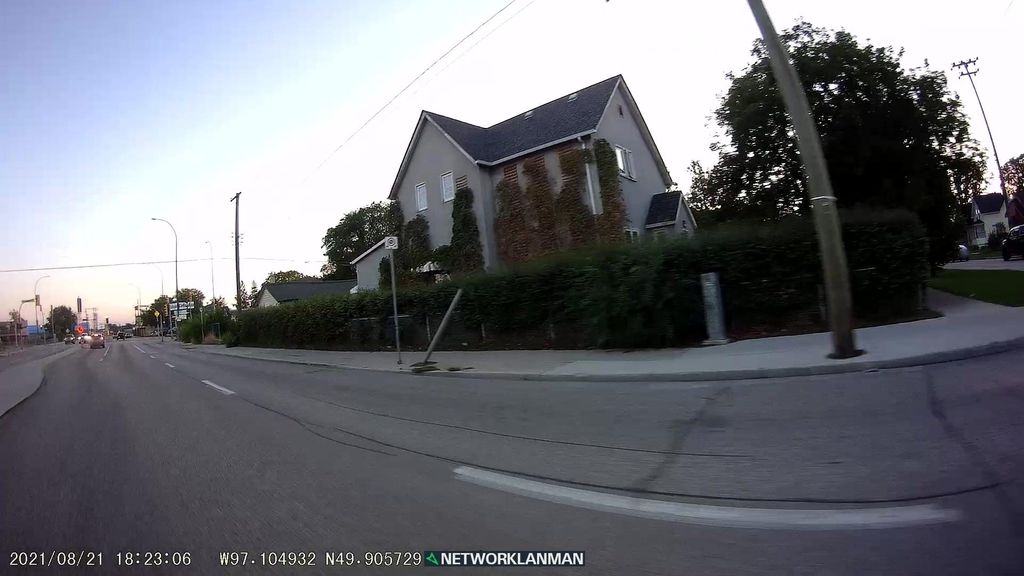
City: winnipeg